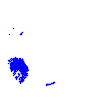
Particle: electron